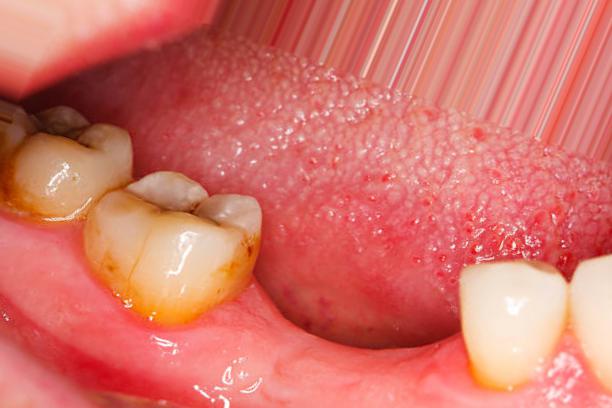
Condition: Caries